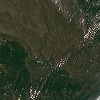
Label: land